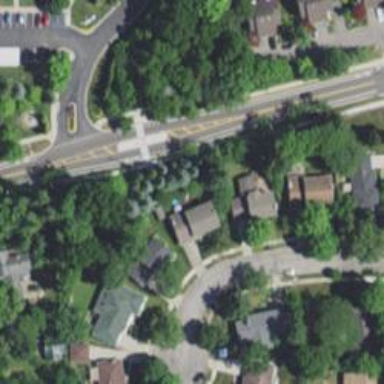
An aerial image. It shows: Marked footway crossing with center island.